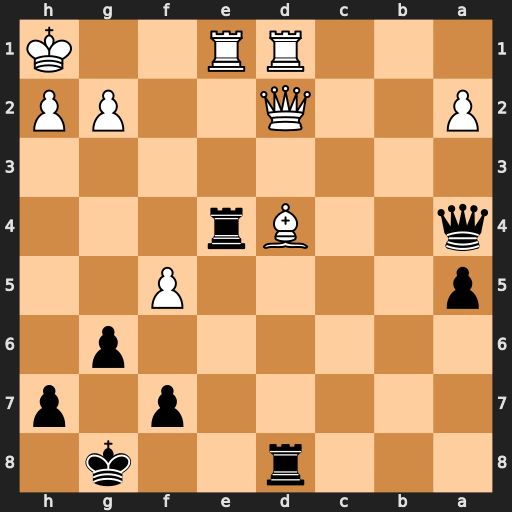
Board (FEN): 3r2k1/5p1p/6p1/p4P2/q2Br3/8/P2Q2PP/3RR2K
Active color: b
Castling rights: -
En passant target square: -
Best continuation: Rexd4 Qxd4 Rxd4